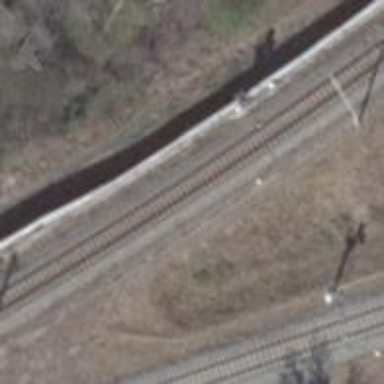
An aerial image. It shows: Railway signal.